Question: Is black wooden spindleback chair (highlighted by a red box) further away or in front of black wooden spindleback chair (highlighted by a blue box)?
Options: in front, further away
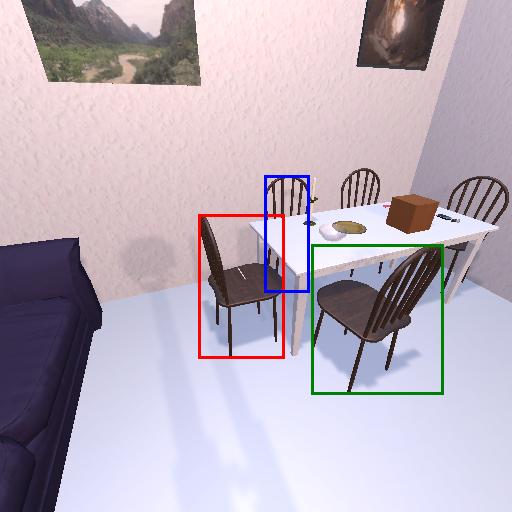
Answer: in front